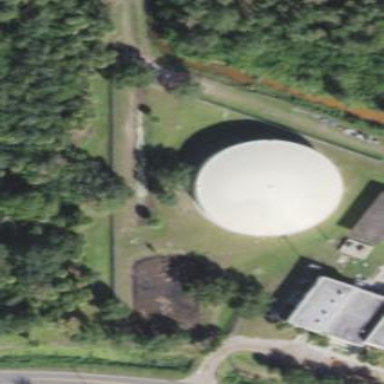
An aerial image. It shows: Storage tank for holding water.